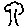
Label: tree